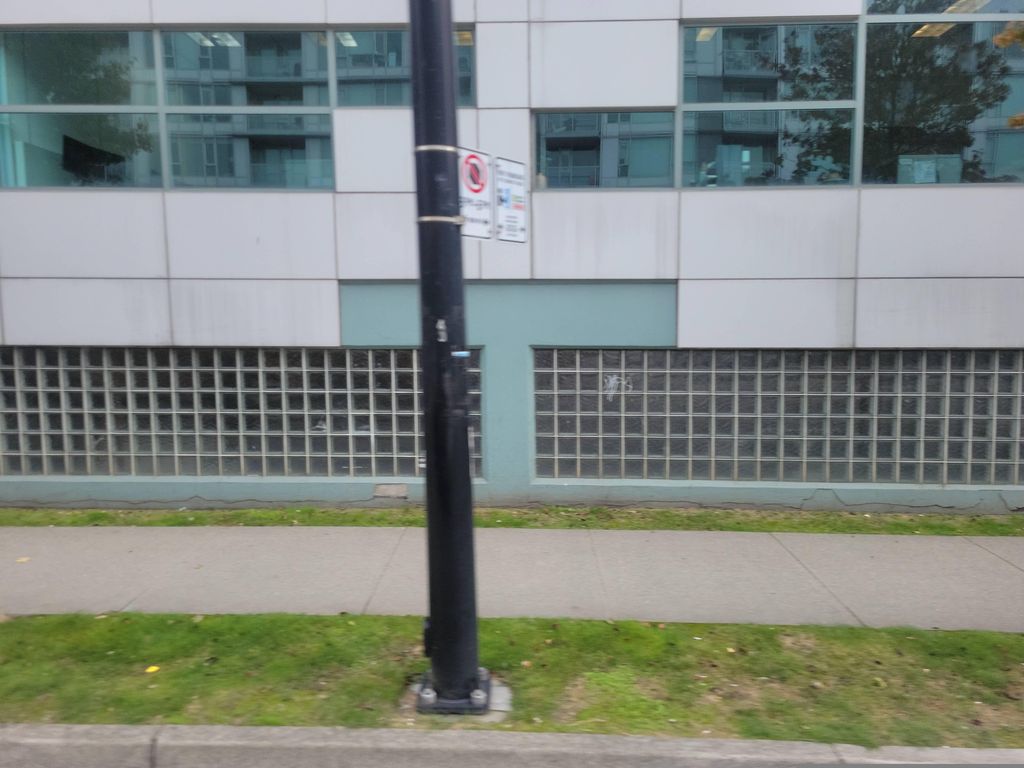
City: vancouver